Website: walmart
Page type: store-pickup
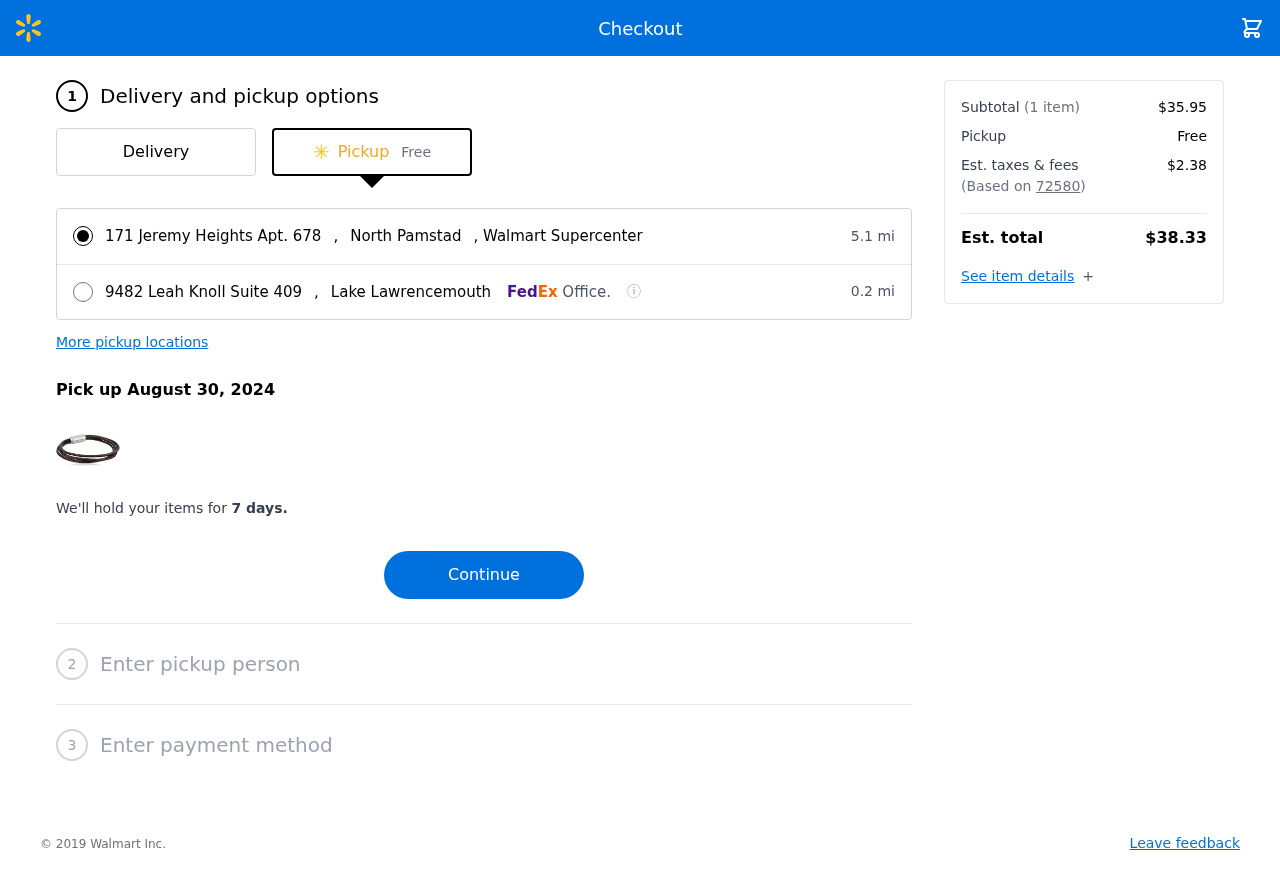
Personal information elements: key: PII_LOCATION1_CITY
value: North Pamstad
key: PII_LOCATION1_STREET
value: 171 Jeremy Heights Apt. 678
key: PII_LOCATION2_CITY
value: Lake Lawrencemouth
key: PII_LOCATION2_STREET
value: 9482 Leah Knoll Suite 409
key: PII_POSTCODE
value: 72580
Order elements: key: ORDER_DELIVERY_DATE
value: Pick up August 30, 2024
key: ORDER_NUM_ITEMS
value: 1
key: ORDER_SUBTOTAL
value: $35.95
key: ORDER_TAX
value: $2.38
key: ORDER_TOTAL
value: $38.33